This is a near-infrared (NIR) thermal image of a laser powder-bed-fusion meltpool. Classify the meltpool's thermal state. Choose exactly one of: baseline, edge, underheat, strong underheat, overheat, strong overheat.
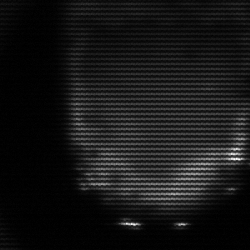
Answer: edge